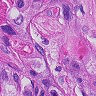
Metastatic tissue present: yes